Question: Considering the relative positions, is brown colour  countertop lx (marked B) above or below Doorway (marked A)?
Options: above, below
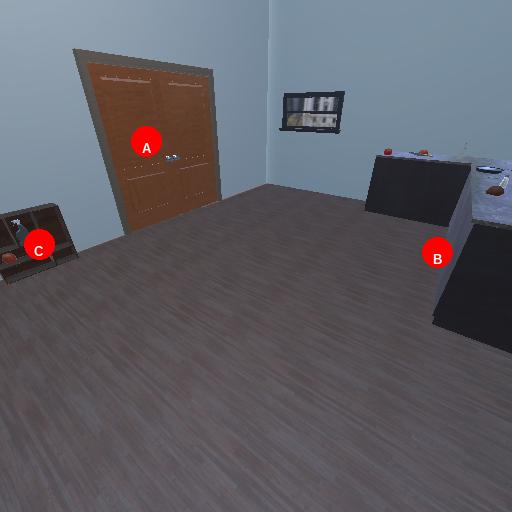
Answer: above